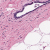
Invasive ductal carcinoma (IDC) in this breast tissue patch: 0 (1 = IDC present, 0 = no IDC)